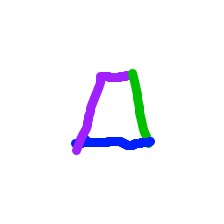
Shape: trapezoid